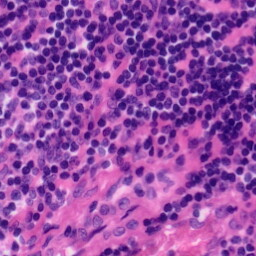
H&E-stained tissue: Tonsil